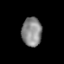
Tissue: lung
Cell type: T cells
Senescence score: 0.2333
Nuclear area (px): 565
Mean DAPI intensity: 138.154